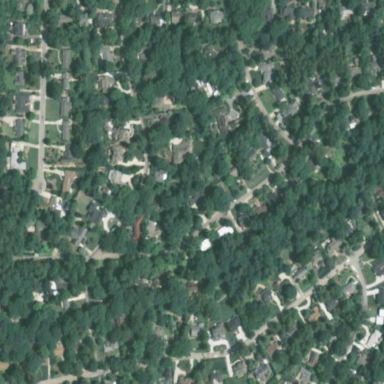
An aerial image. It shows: Residential area within neighborhood.